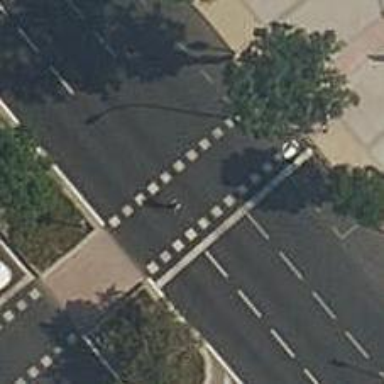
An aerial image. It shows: Road with traffic signals and zebra crossing with traffic signals.